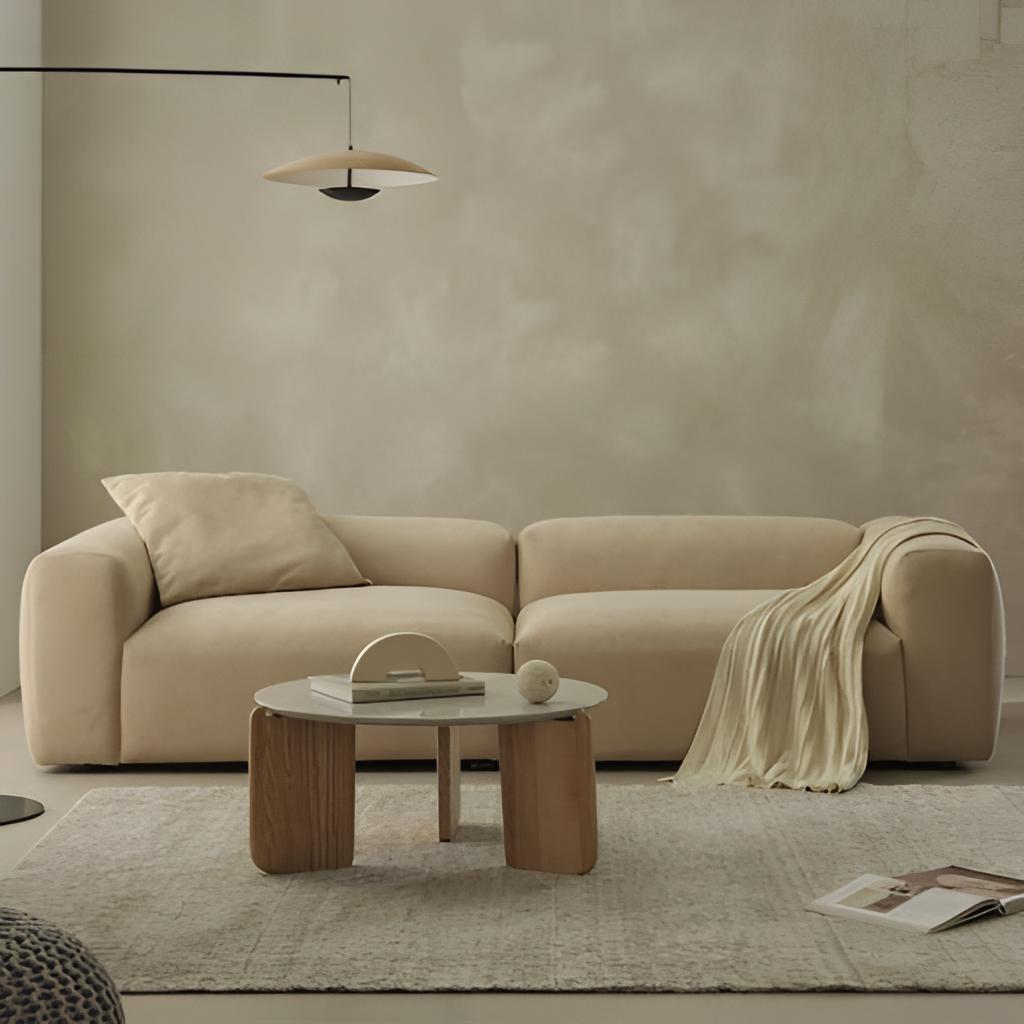
living room, beige fabric sofa, beige tile flooring, with large square pattern, beige paint wallpaper, with solid pattern, minimalist